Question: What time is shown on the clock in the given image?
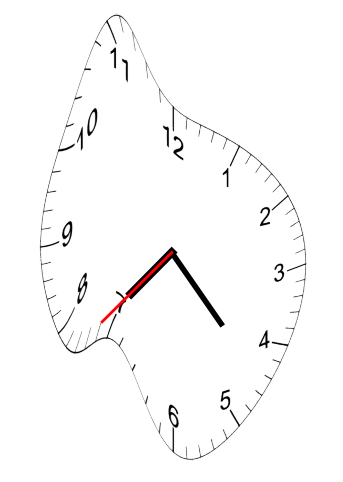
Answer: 07:22:37